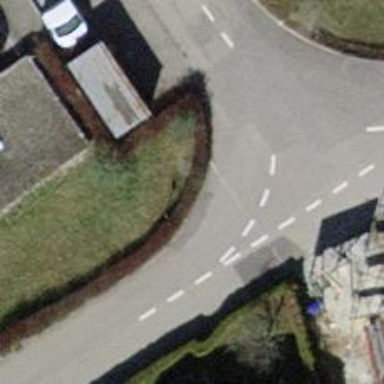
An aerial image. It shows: Hedge barrier.